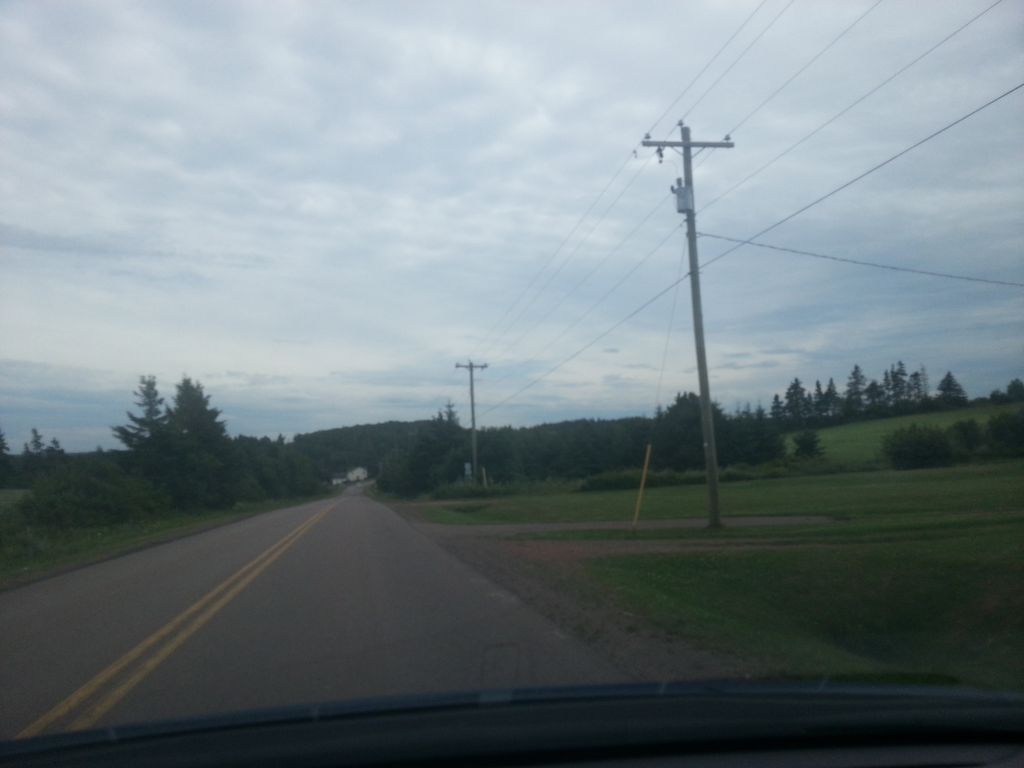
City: charlottetown